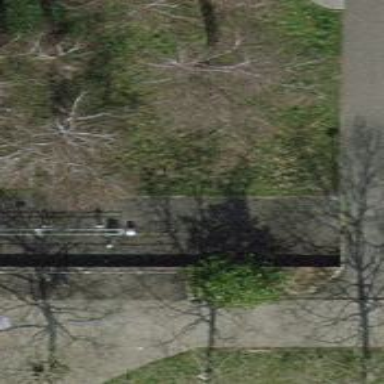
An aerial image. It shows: Bicycle repair station is available.